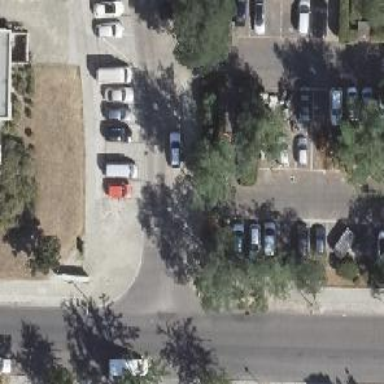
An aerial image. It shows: Road serving as parking aisle.